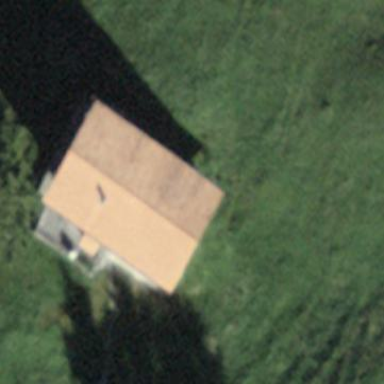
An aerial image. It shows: Cabin.